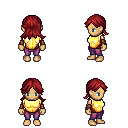
a pixel art fantasy rpg character, female body template, human, tanned skin, gold chest armor, magenta pants, brunette loose hair, leather bracers, four views (front, back, left, right), 2x2 character sprite sheet, small pixel art, hard edges, no anti-aliasing